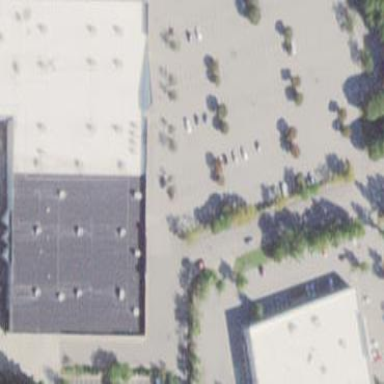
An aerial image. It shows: Building.